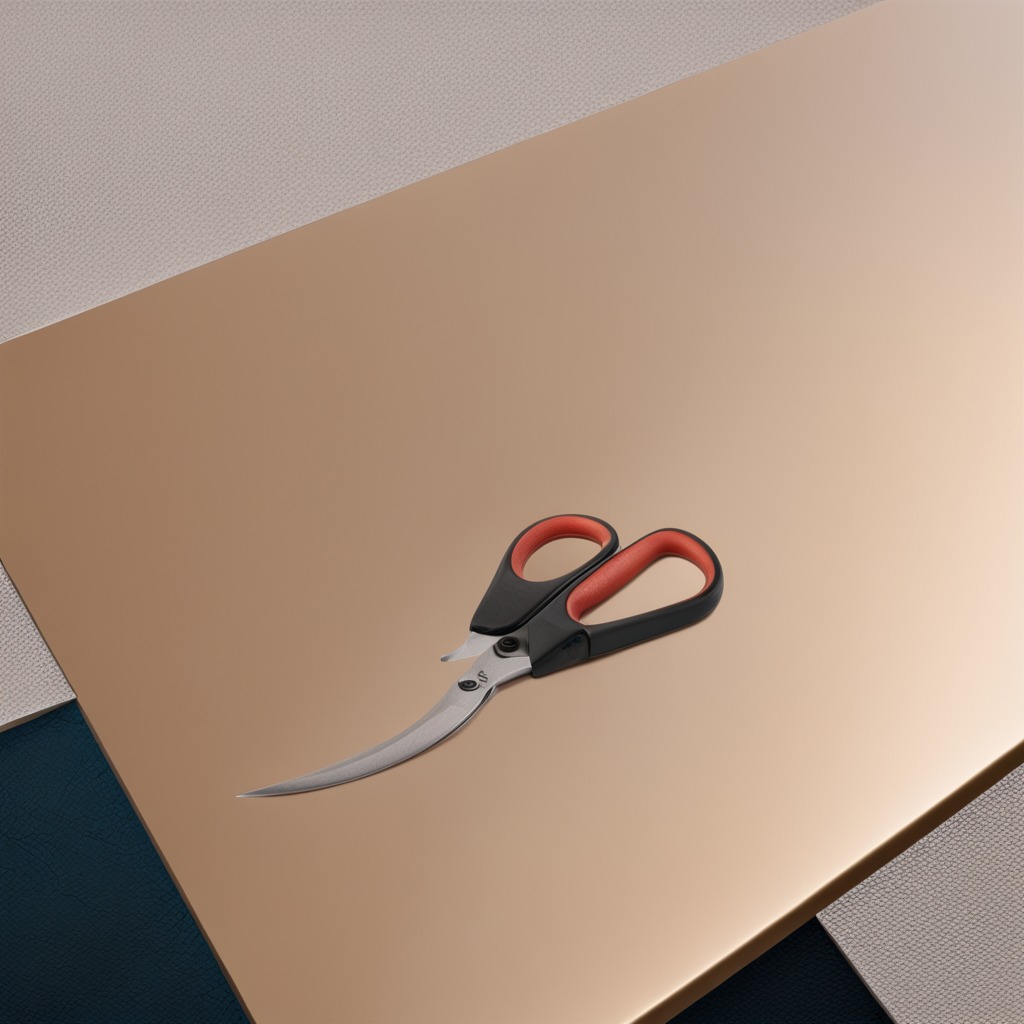
A scissor is lying on the table.